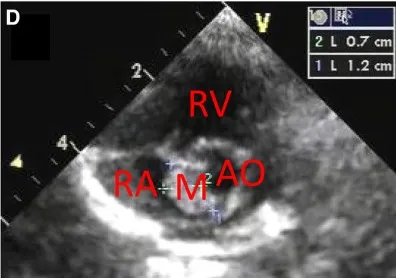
Transthoracic echocardiography (A-D) showing that there are multiple hyperechogenic masses within the atrial septum (0.765 cm x 0.914 cm and 0.7 cm x 1.2 cm), the interventricular septum (0.816 cm x 1.35 cm) and the inferolateral wall of the left ventricle (1.37 cm x 3.07 cm).
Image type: radiology (ultrasound)